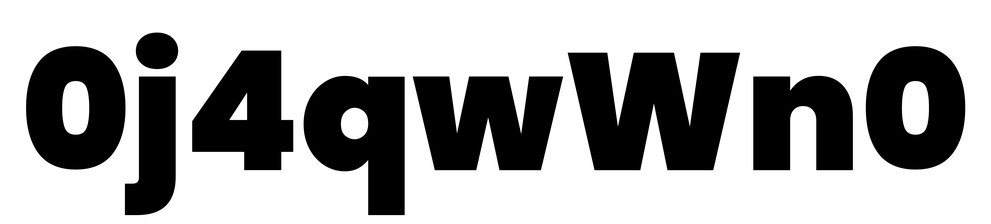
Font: Poppins-Black